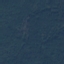
Label: Forest